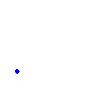
Particle: proton